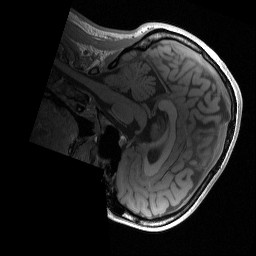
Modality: T1w
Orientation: sagittal
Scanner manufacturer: siemens
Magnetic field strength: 3 T
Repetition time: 2 s
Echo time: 0.0022 s